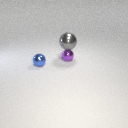
small purple metal sphere below large gray metal sphere